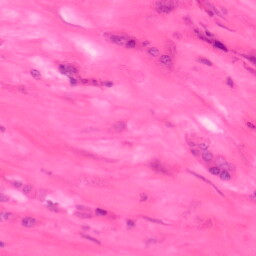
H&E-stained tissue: Colon